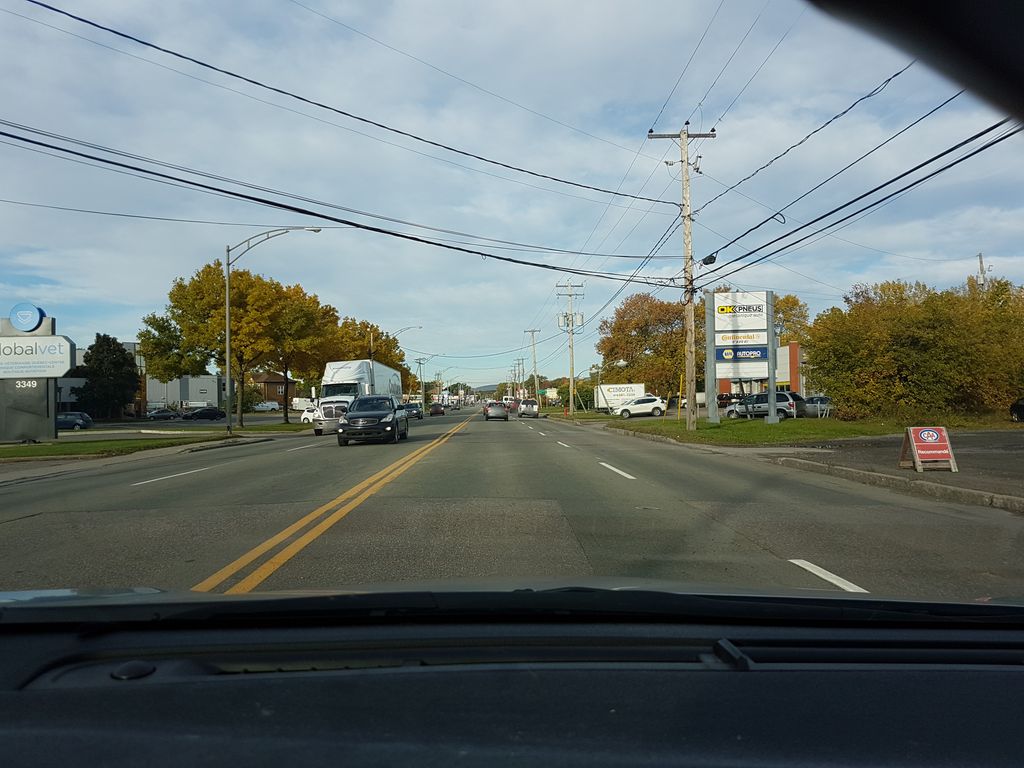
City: quebec_city